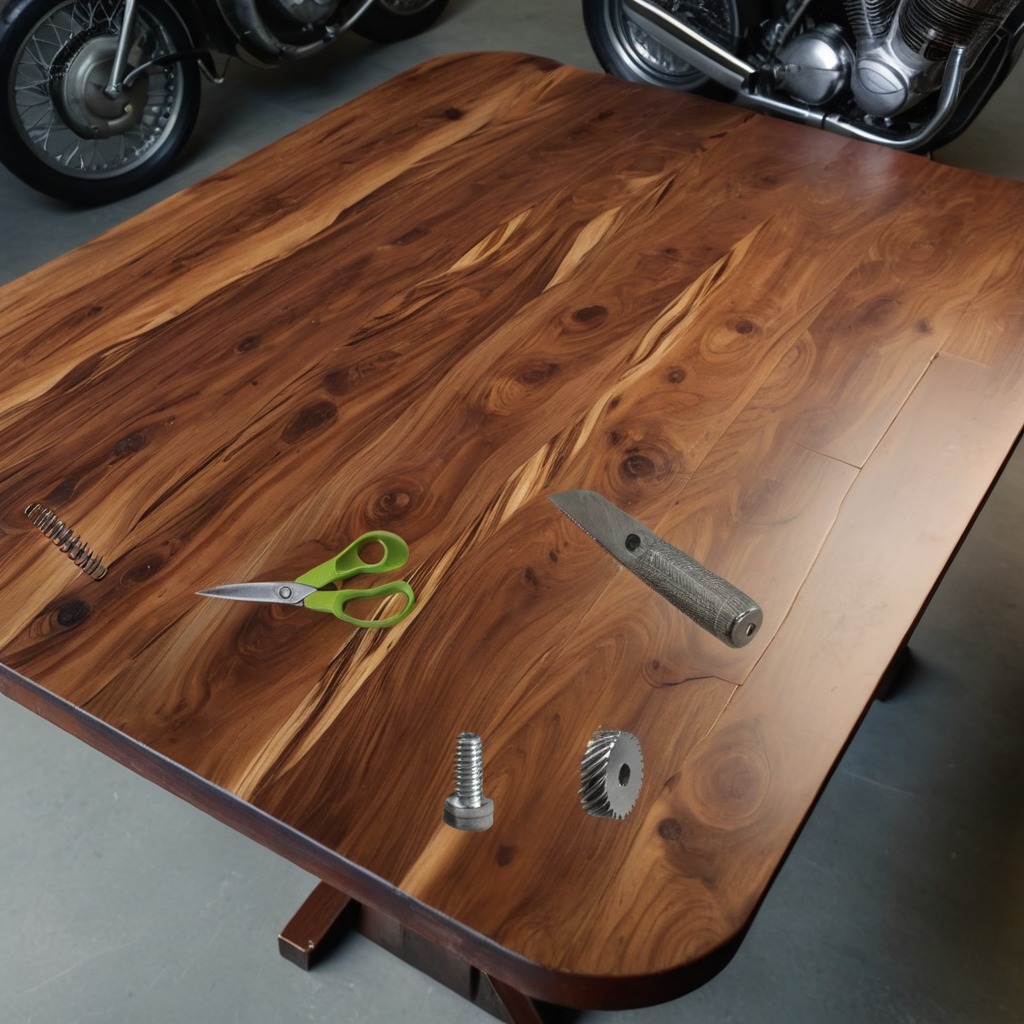
A steel gear with teeth, a utility knife, a metal machine screw, a coiled metal spring, and a pair of scissors are lying on the wooden table.